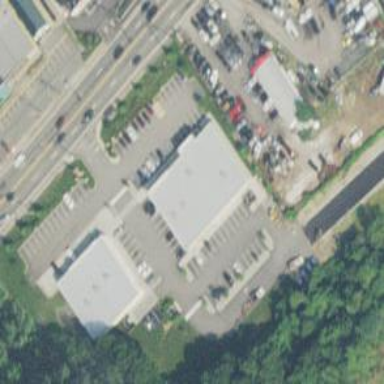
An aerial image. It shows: Retail building.